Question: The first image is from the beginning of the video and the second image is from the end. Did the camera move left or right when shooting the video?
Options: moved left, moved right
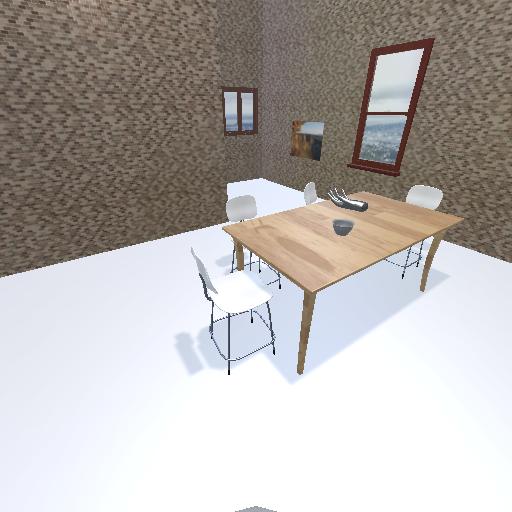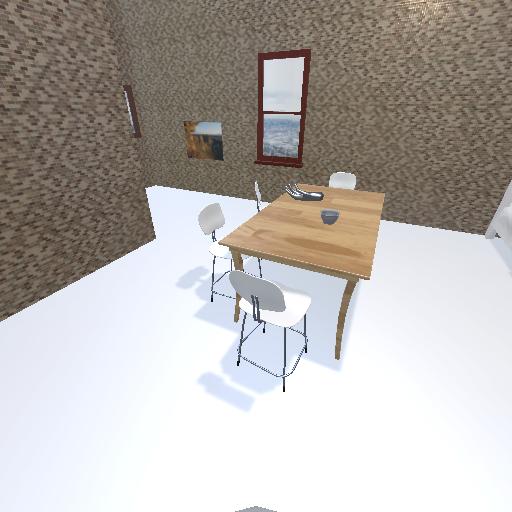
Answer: moved left